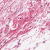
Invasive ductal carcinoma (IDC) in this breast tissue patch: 0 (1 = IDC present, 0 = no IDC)